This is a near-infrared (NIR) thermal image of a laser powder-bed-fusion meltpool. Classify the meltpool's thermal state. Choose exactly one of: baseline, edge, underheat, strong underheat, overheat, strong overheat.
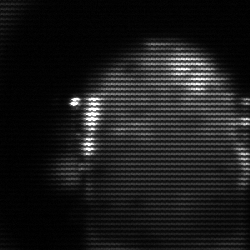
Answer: baseline